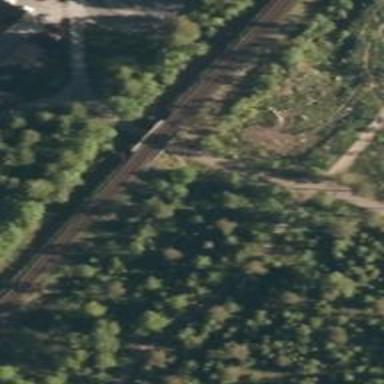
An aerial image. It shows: Continuous rail bridge over railway.